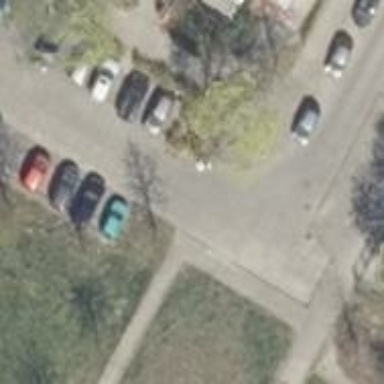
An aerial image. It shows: Concrete sidewalk that functions as footway.